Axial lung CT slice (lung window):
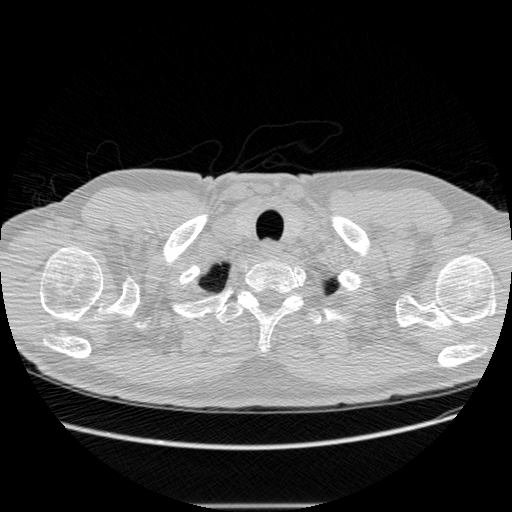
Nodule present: no